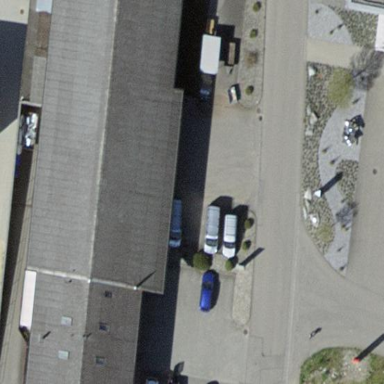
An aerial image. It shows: Industrial building.